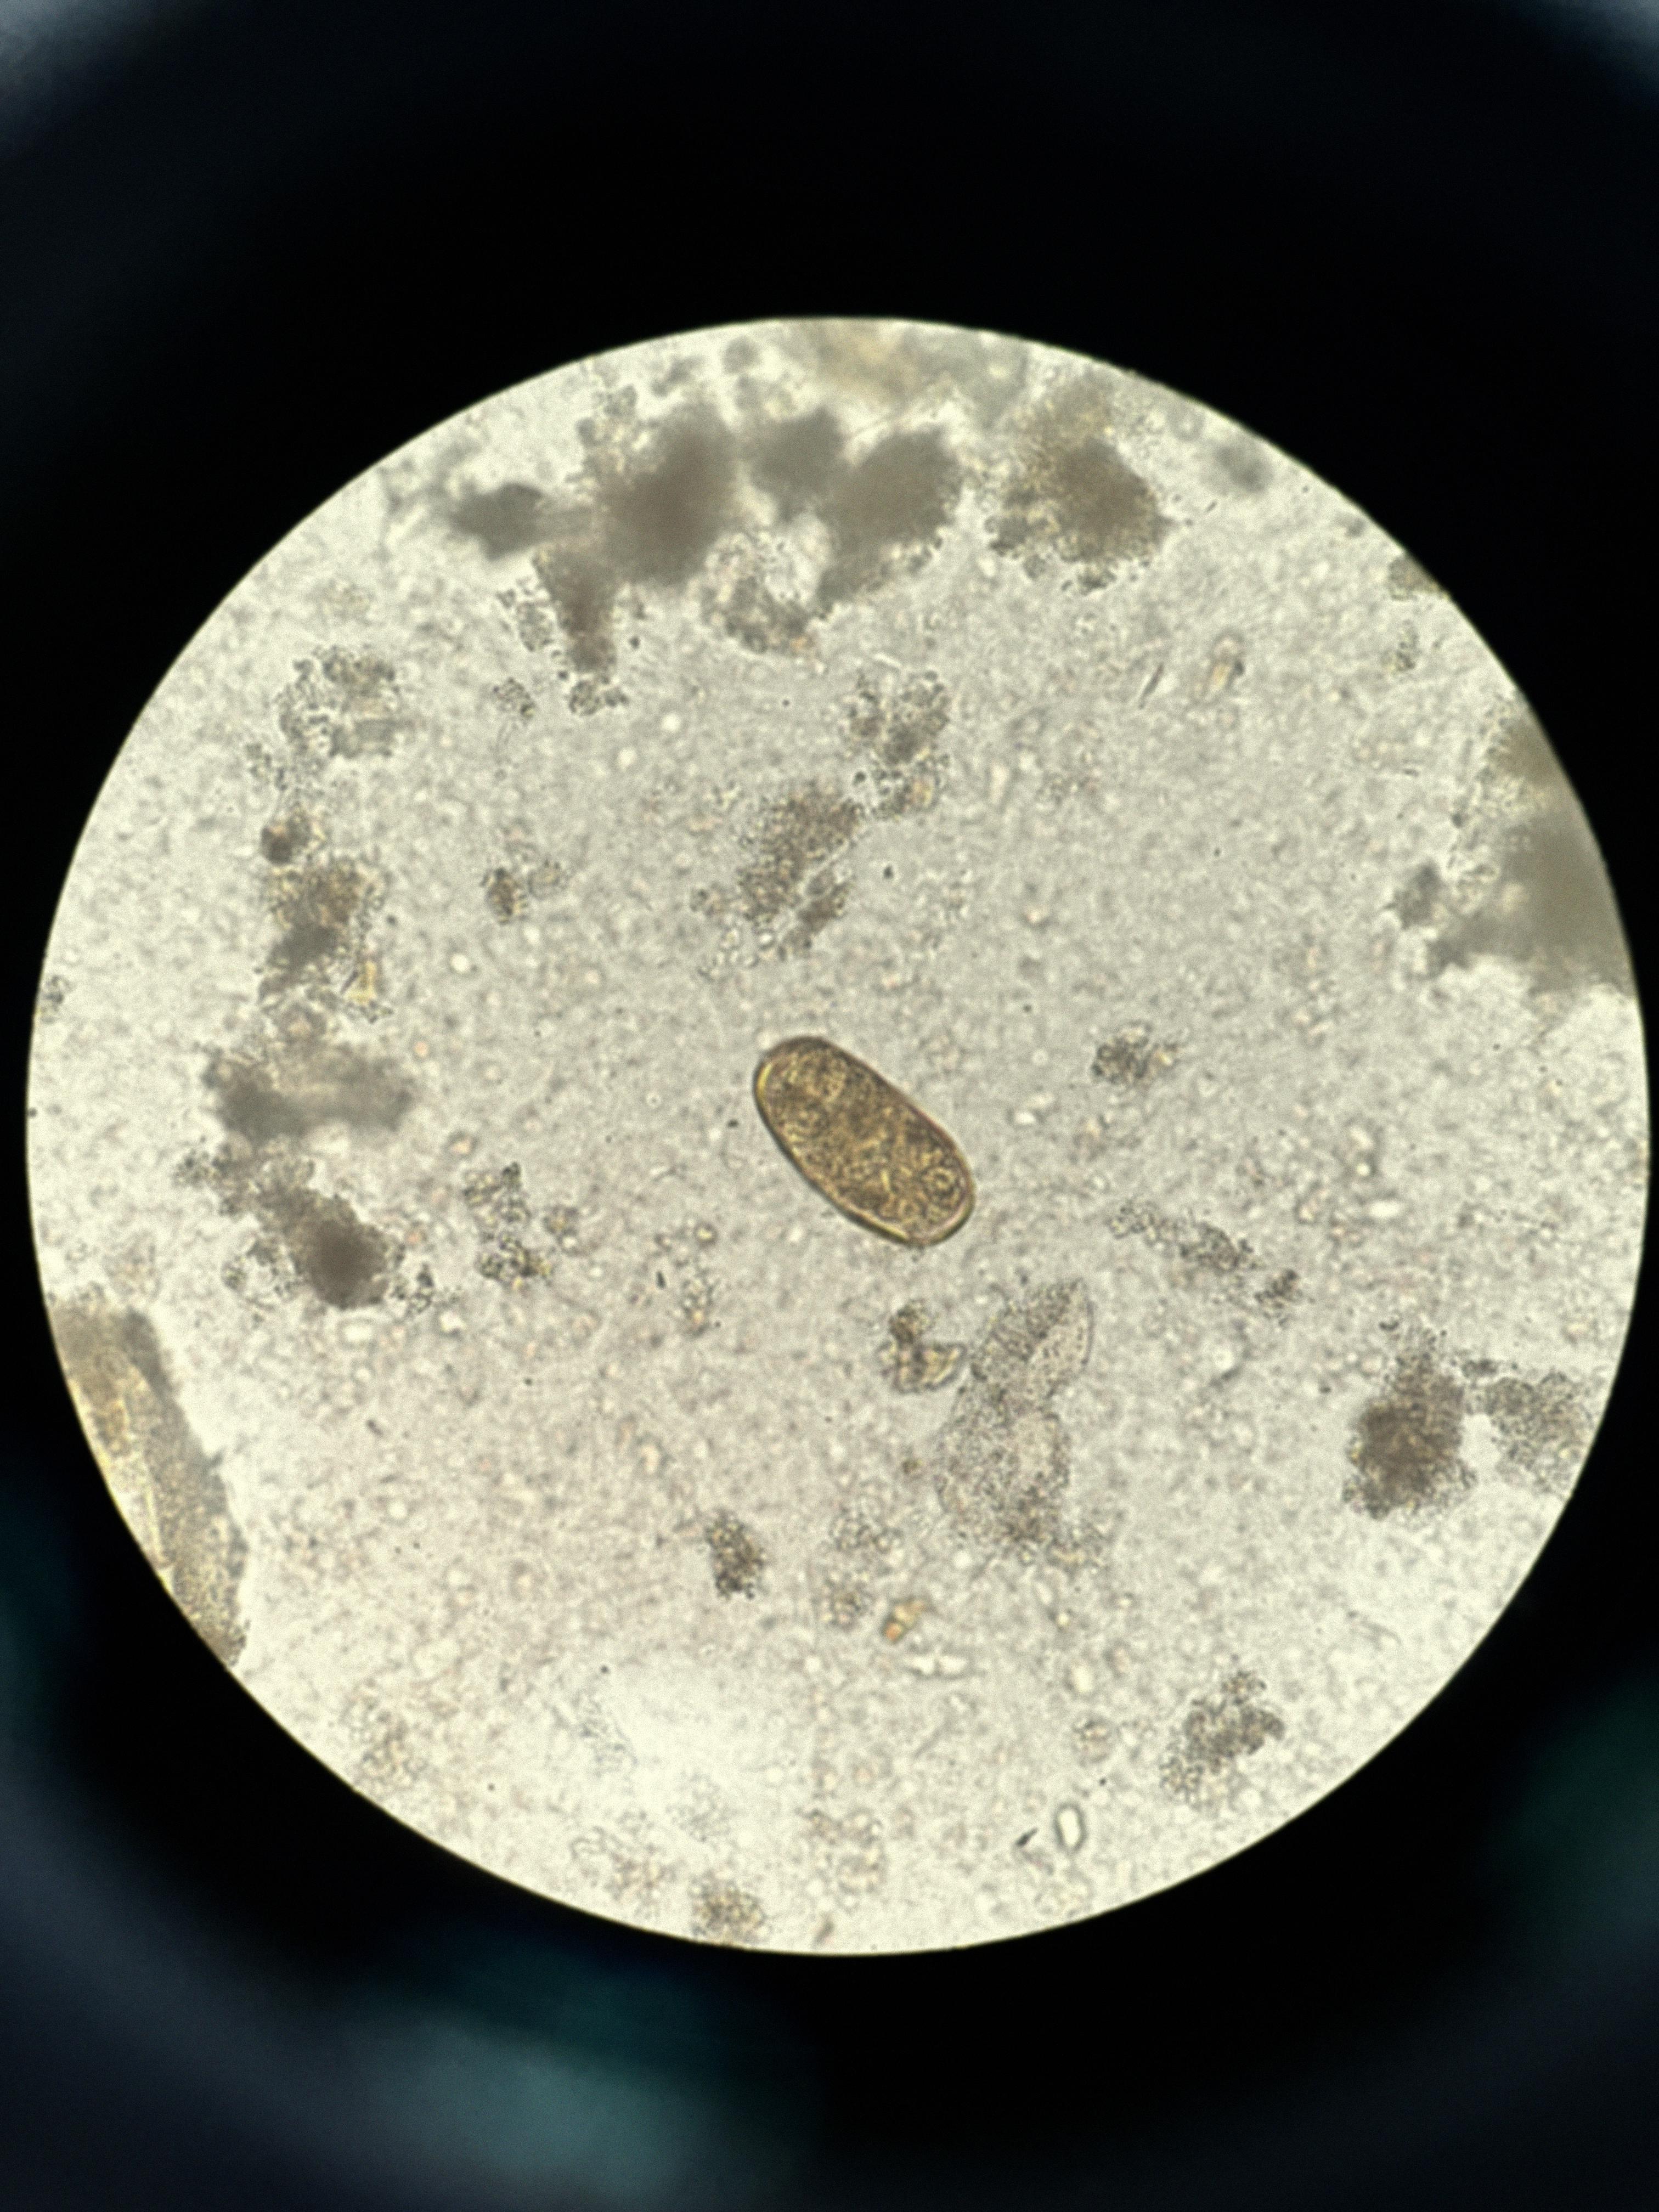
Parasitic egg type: Paragonimus spp